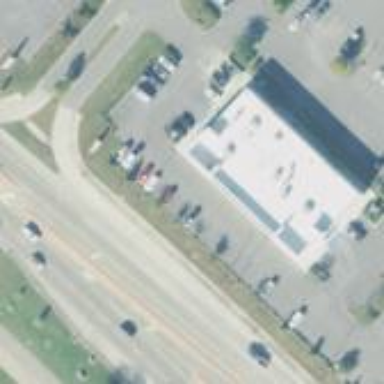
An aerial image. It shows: Retail building.